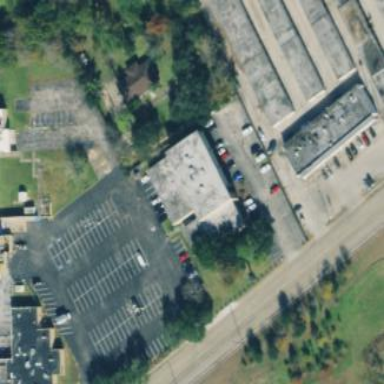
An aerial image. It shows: Office building.